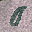
Label: 0